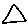
Label: triangle